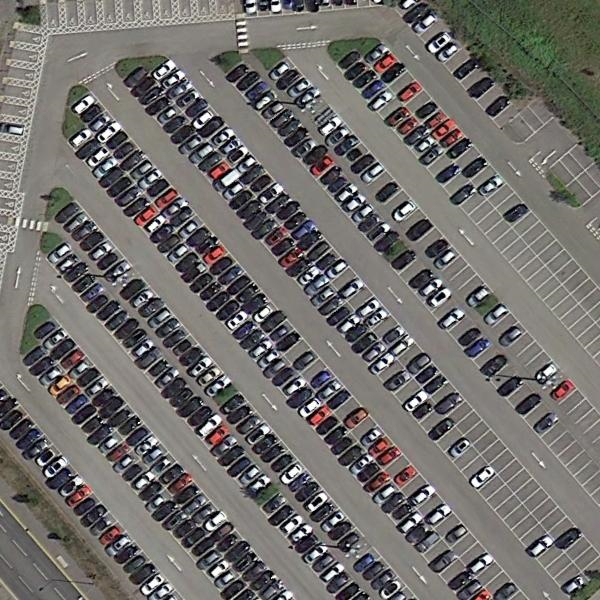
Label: Parking